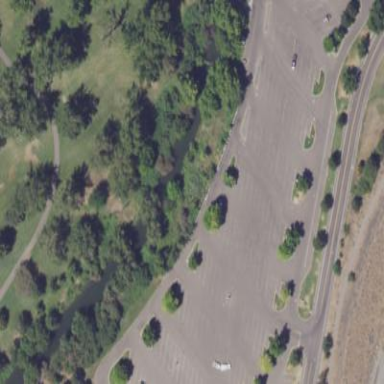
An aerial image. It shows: Parking area with surface.